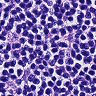
Metastatic tissue present: no